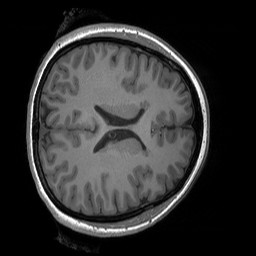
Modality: T1w
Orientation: axial